【题型】填空题　【知识点】函数　【难度】easy
\includegraphics[height=0.8em]{example-image-a} % 模拟左上角的小图标
若函数 $y = \frac{2x-1}{x-1}$ 的值域是 $(-\infty, 0) \cup [3, +\infty)$，则此函数的定义域是\underline{\hspace{3cm}}.
【解答】

\noindent \textbf{【答案】} $\left(\dfrac{1}{2},1\right)\cup(1,2]$

\vspace{0.2cm}
\noindent \textbf{【解析】}

\vspace{0.2cm}
\noindent 令$y = \dfrac{2x-1}{x-1} = 0$得$x = \dfrac{1}{2}$，令$y = \dfrac{2x-1}{x-1} = 3$得$x = 2$，
函数$y = \dfrac{2x-1}{x-1} = \dfrac{2x-2+1}{x-1} = 2 + \dfrac{1}{x-1}$，则原函数在$(-\infty,1)$上单调递减，在$(1,+\infty)$上递减，画出函数$y = \dfrac{2x-1}{x-1}$的图象如图所示：

\vspace{0.2cm}
\noindent 由函数$y = \dfrac{2x-1}{x-1}$的图象可知，当值域为$(-\infty,0)\cup[3,+\infty)$时，定义域应为$\left(\dfrac{1}{2},1\right)\cup(1,2]$.
故答案为：$\left(\dfrac{1}{2},1\right)\cup(1,2]$.

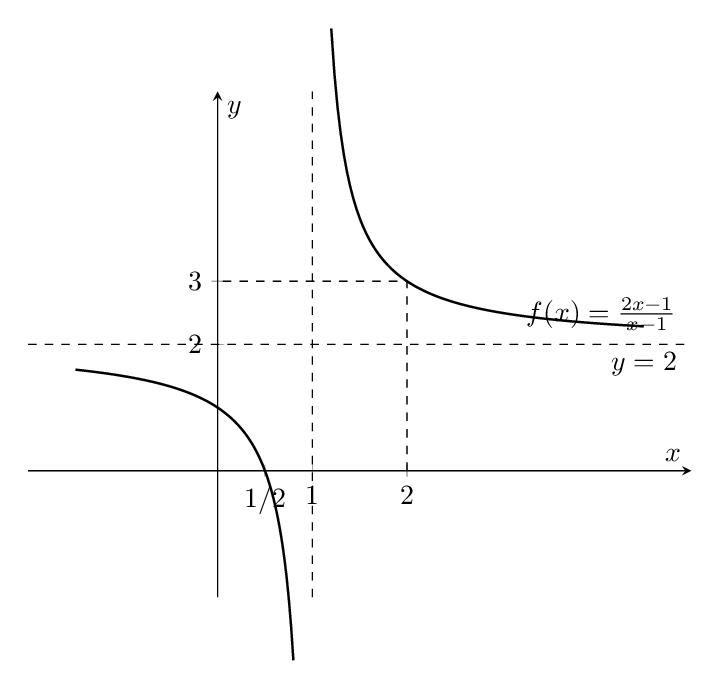